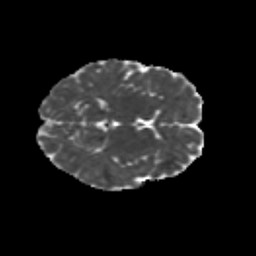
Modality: MD
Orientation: axial
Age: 10
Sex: female
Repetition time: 9.4 s
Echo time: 0.089 s